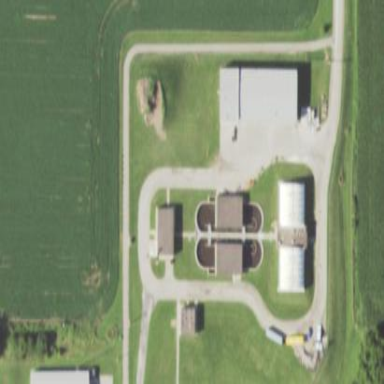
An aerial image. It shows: Wastewater plant.